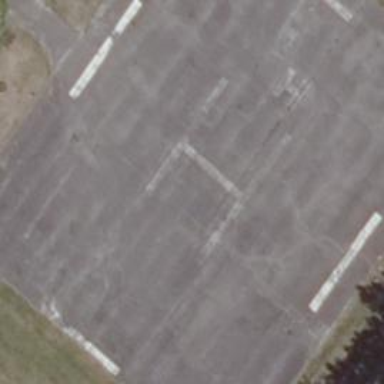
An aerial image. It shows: Image showing helipad at airport.